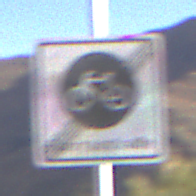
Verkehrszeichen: EndeFahrradstrasse
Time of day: MorningAfternoon
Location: Outdoor (Nature)
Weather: PartlyCloudy
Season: NotSpecified
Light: Natural